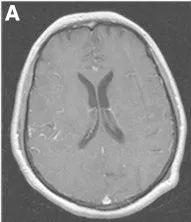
MRI-scan 10 days after symptom onset. Progressive widespread white matter lesions with restriction in diffusion but still unaffected blood-brain-barrier. T1 Gd-enhanced.
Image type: radiology (mri)